Interaction volume radius: 5 \u00c5
Interaction volume height: 15 \u00c5
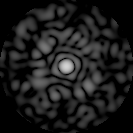
Disorder parameter: 0.8924